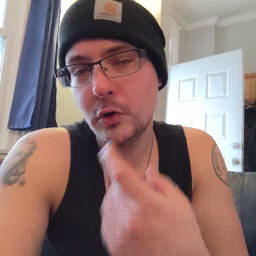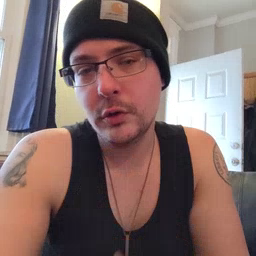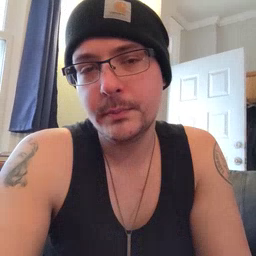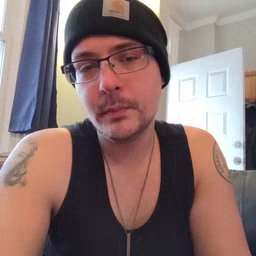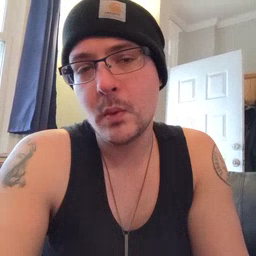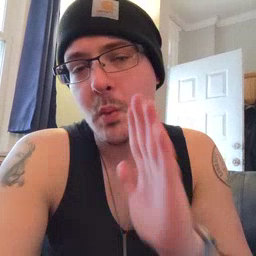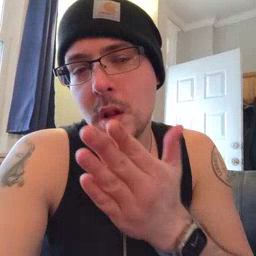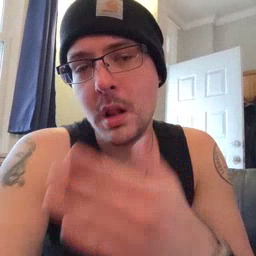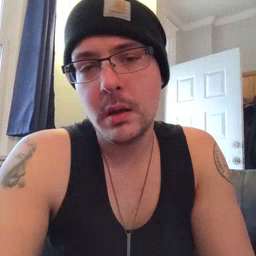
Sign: will